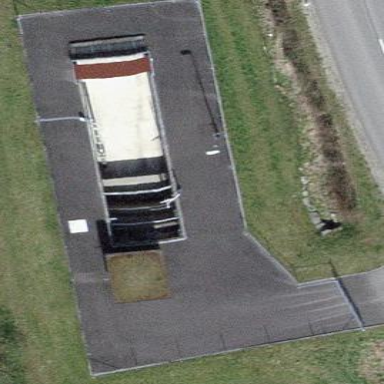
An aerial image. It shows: Wastewater plant.